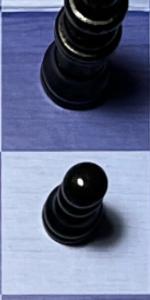
Label: Pawn_Black